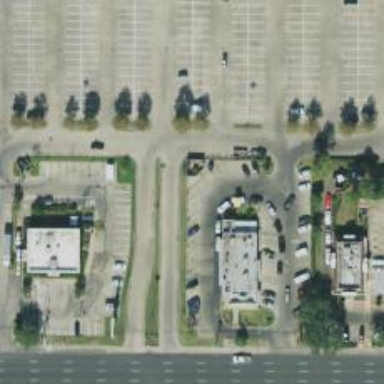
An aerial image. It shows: Parking space.